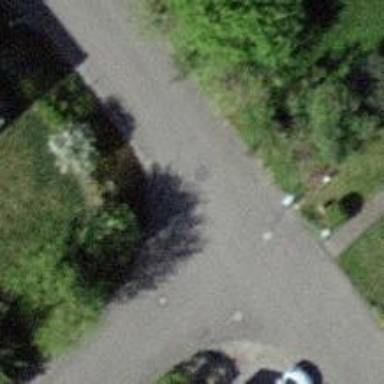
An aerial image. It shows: Smoothly paved residential road.